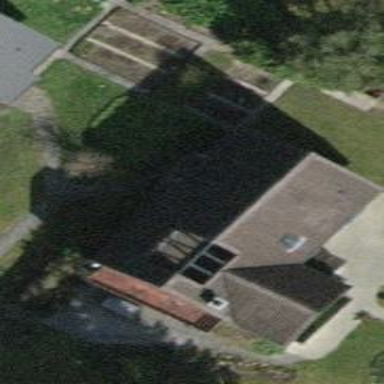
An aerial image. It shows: Detached building.